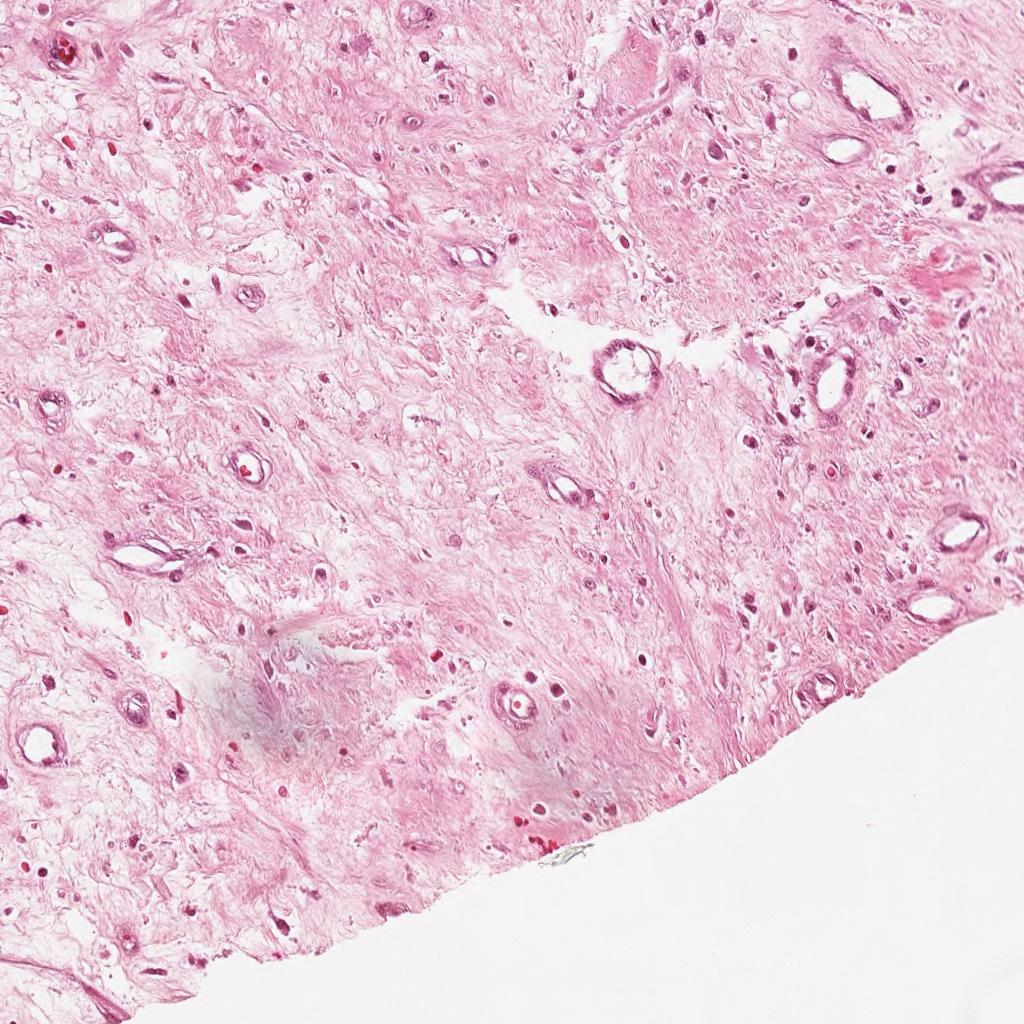
Label: Non-Viable-Tumor